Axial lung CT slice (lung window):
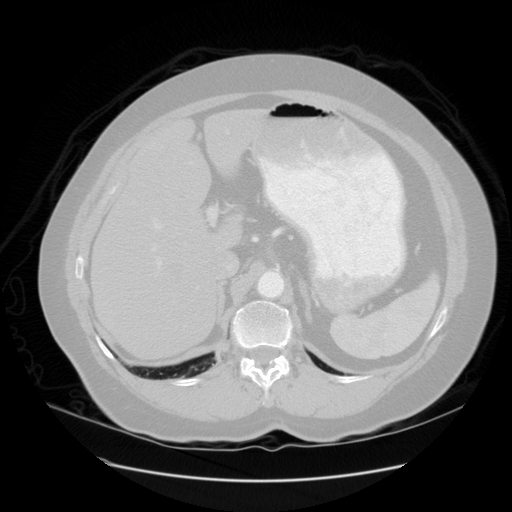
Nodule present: no